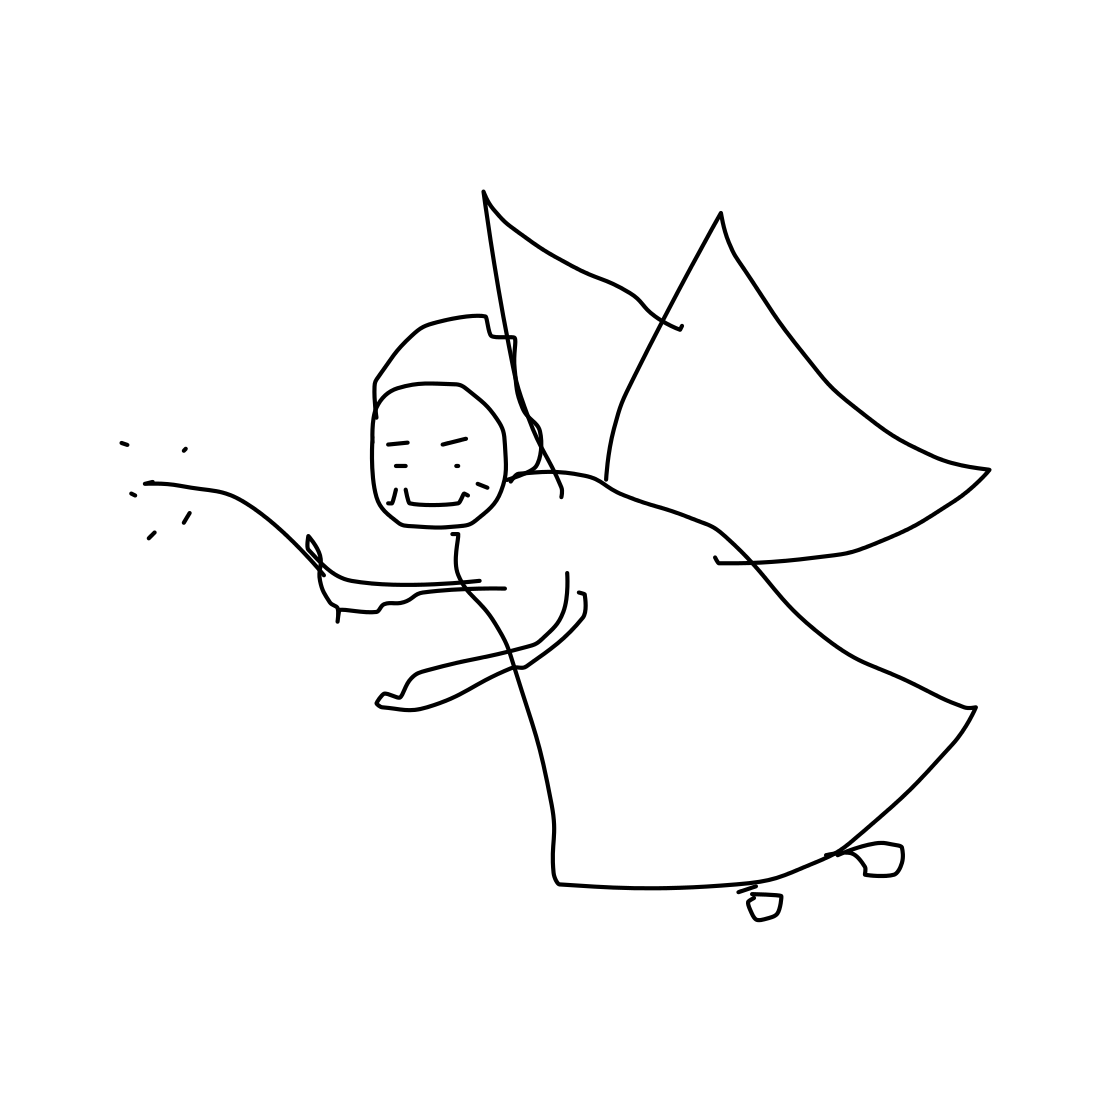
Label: angel